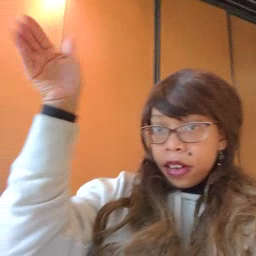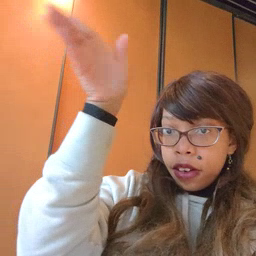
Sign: flag